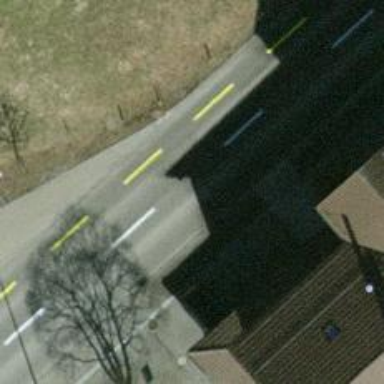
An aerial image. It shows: Secondary road with asphalt surface and sidewalk on the left.